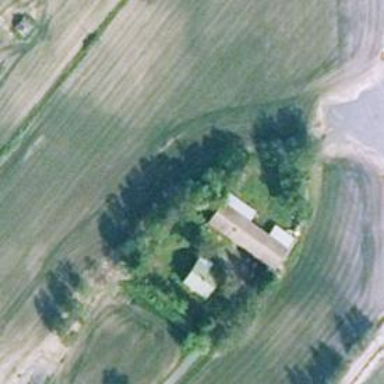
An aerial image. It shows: Farmyard area.